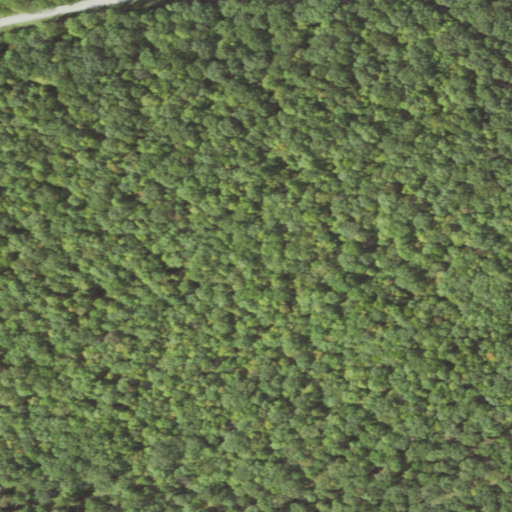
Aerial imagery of mountain in Pennsylvania named Panther Rocks containing mixed forest, deciduous forest, evergreen forest, and open development